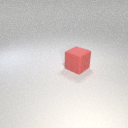
large red rubber cube